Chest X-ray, AP view. Patient: 62 years old, sex M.
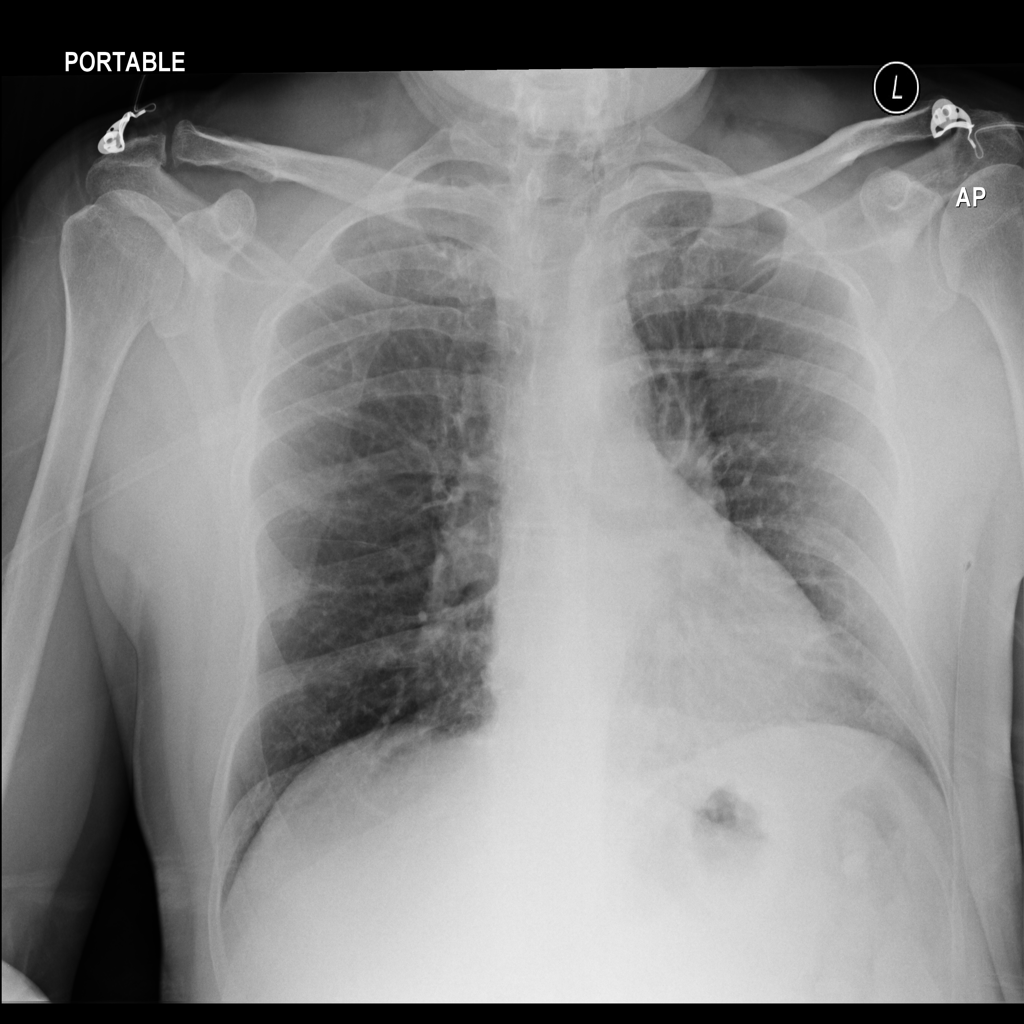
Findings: No Finding